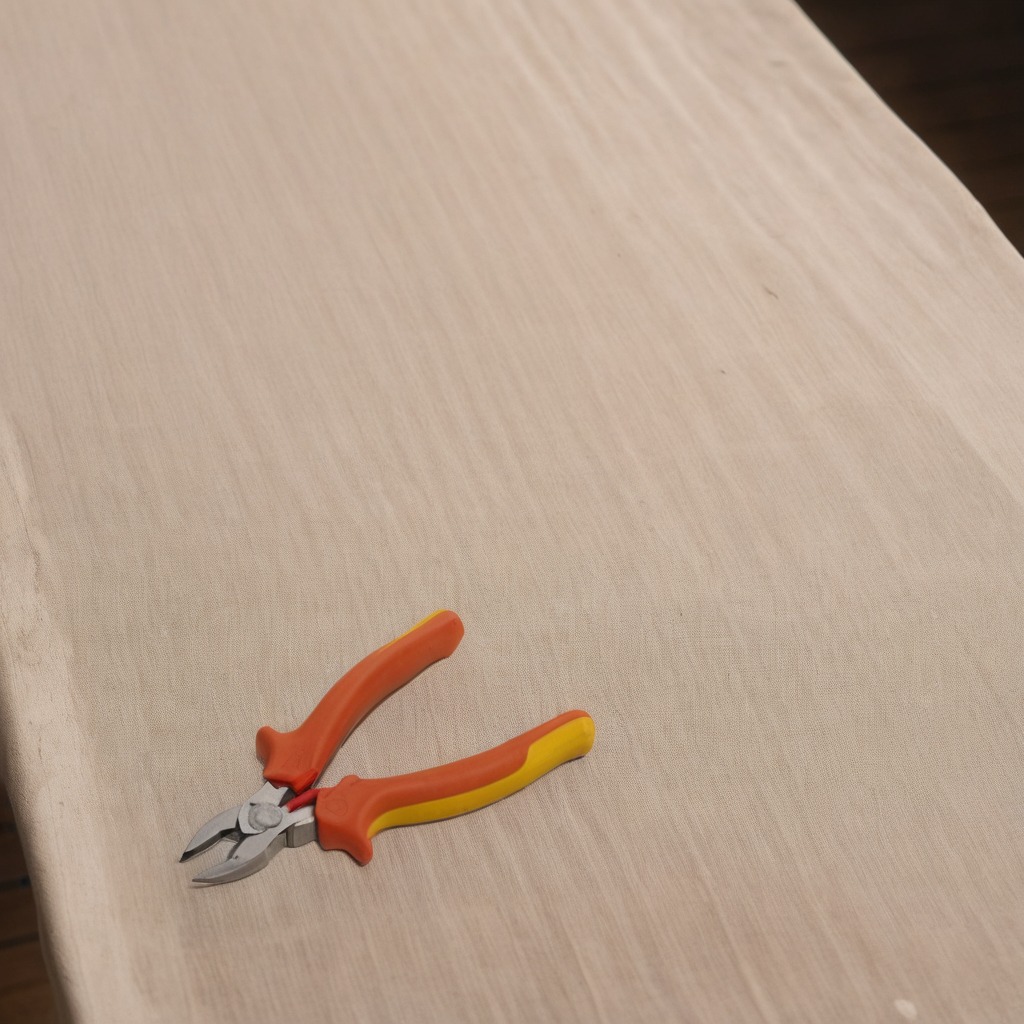
A plier lies on a wooden table.